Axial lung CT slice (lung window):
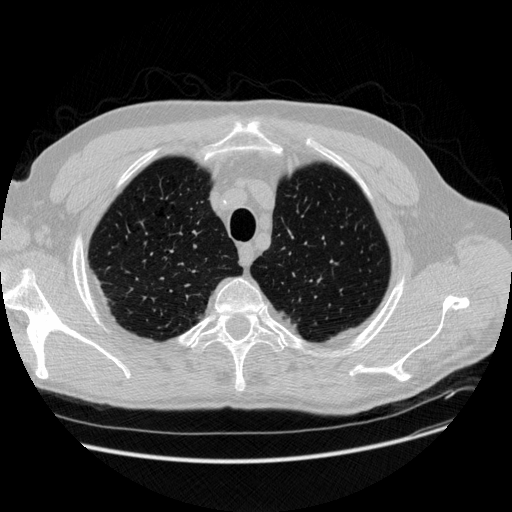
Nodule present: no